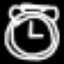
Label: clock